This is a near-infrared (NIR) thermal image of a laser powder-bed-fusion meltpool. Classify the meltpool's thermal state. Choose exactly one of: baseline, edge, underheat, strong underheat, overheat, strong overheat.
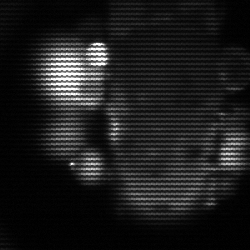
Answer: strong underheat